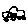
Label: car